Field crop: tomato
Growth stage: 2
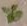
Species: solanum